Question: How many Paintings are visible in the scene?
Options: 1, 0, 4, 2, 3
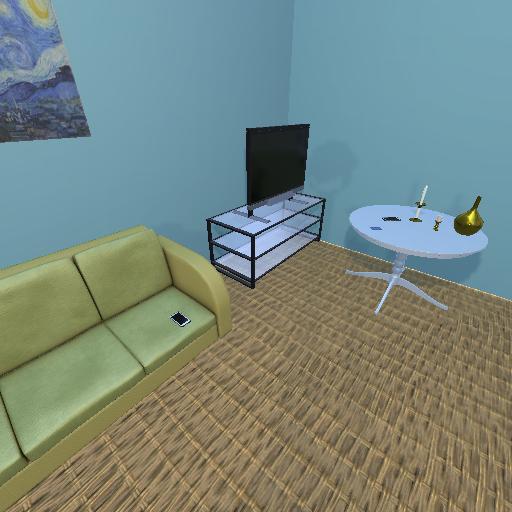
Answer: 1